Question: I want to divide into 3 sections.
'''
<li>
<font size="1">
<div>${comment.postingDate}</div>
<div><a href="javascript:void(0)" class="like">Like</a><a href="javascript:void(0)" style="padding-left:6px;" class="love">Love</a></div>
<div><span class="badge"><i class="icon-thumbs-up"></i><span class="like-count">1</span></span>
<span class="badge badge-important"><i class="icon-heart"></i><span class="love-count">1</span></span>
</div>
</font>
</li>
'''
But I think this is wrong design. I am new to html so was wondering how to achieve this efficiently.
The last line of the comment must look like
Date Like Love Here should be sign with count.

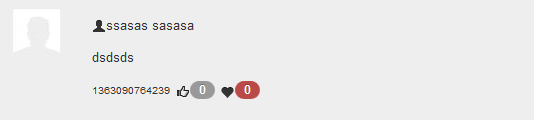
Answer: I think i got what i was looking for.
'''
<li>
<font size="1">
<span>${comment.postingDate}</span>
<span>
<a href="javascript:void(0)" class="like">Like</a>
<a href="javascript:void(0)" style="padding-left:6px;" class="love">Love</a></span>
<span class="pull-right">
<span class="badge"><i class="icon-thumbs-up"></i><span class="like-count">1</span></span>
<span class="badge badge-important"><i class="icon-heart"></i><span class="love-count">1</span></span>
</span>
</font>
</li>
'''